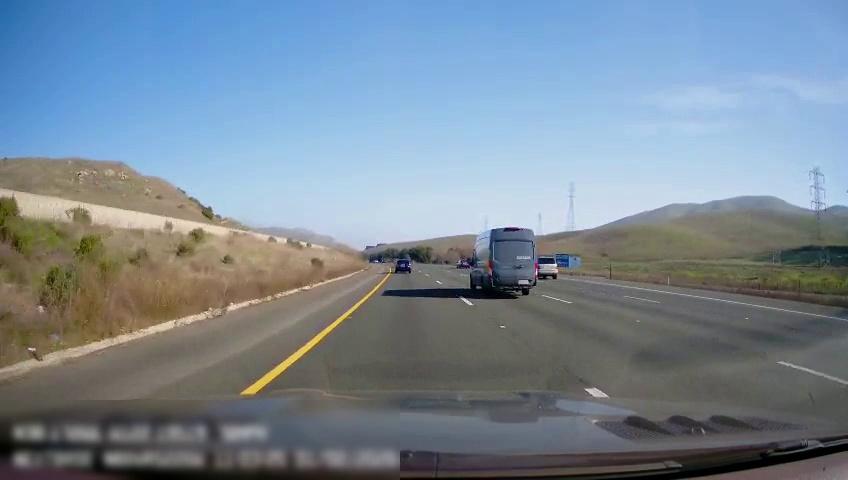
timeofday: Day
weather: Sunny
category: Drivable Space
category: Vehicles | Car
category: Vehicles | Car
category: Vehicles | Van
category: Vehicles | Car
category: Lanes | Alternate Lane
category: Lanes | Alternate Lane
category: Lanes | Alternate Lane
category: Lanes | Current Lane
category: Lanes | Alternate Lane